Question: That's my first question, I tried to find an answer to it, so I hope that question don't spam the Q&A.
I want all names of the column headers containing a 1 in a new column as a list.
I have framed the desired result in red:

Column A to G are the existing columns and I try to create column H
I hope my English is not too bad to describe the problem correctly
Many thanks in advance for helpful tips
EDIT:
I have a list thanks to rhug123, but I would like a string. I have tried the following, unfortunately I get an error message. Would somebody be so kind and help me?
'''
df['new'] = df.stack().loc[df.stack().eq(1)].reset_index(level=1).groupby(level=0)['level_1'].agg(list)
separator = ","
df["new2"] = separator.join(df["new"])
'''
I got the following error message:
> > df["new2"] = separator.join(df["new"])TypeError: sequence item 0: expected str instance, list found
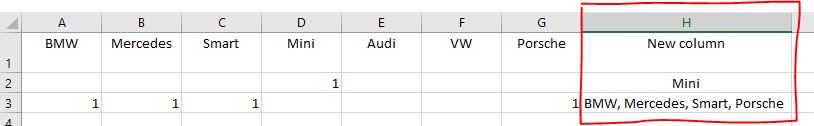
Answer: Here is another way using 'stack()' and 'groupby()'
'''
df['new'] = df.stack().loc[df.stack().eq(1)].reset_index(level=1).groupby(level=0)['level_1'].agg(list)
'''
Here are a few other ways:
'''
df.mul(df.columns).where(df.eq(1)).stack().groupby(level=0).agg(','.join)
df.where(df.eq(1)).stack().rename_axis([None,'cars']).reset_index(level=1).groupby(level=0)['cars'].agg(','.join)
df.dot(df.columns).str.findall('|'.join(df.columns)).str.join(',')
'''